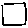
Label: square